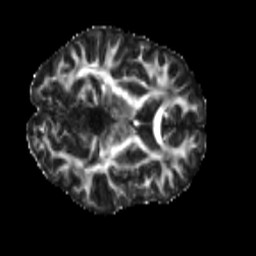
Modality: FA
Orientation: axial
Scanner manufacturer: siemens
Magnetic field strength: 3 T
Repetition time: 4 s
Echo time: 0.0594 s